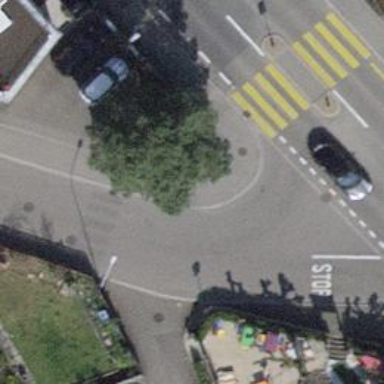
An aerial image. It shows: Unmarked crossing on footway.